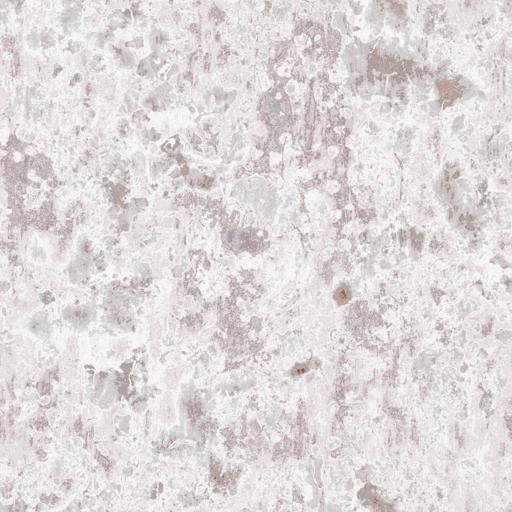
Tags: light metal paint painted rough scratched steel white